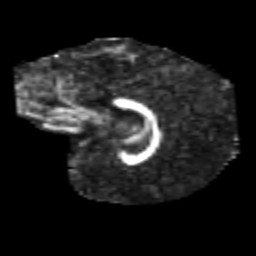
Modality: FA
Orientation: sagittal
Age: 6
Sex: male
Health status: healthy